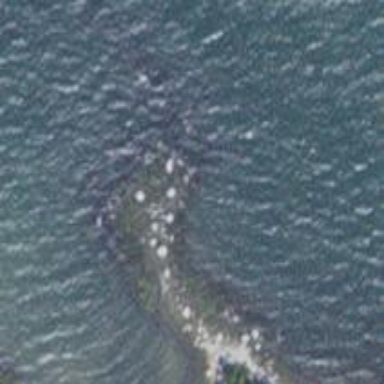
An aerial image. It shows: Natural rock reef.